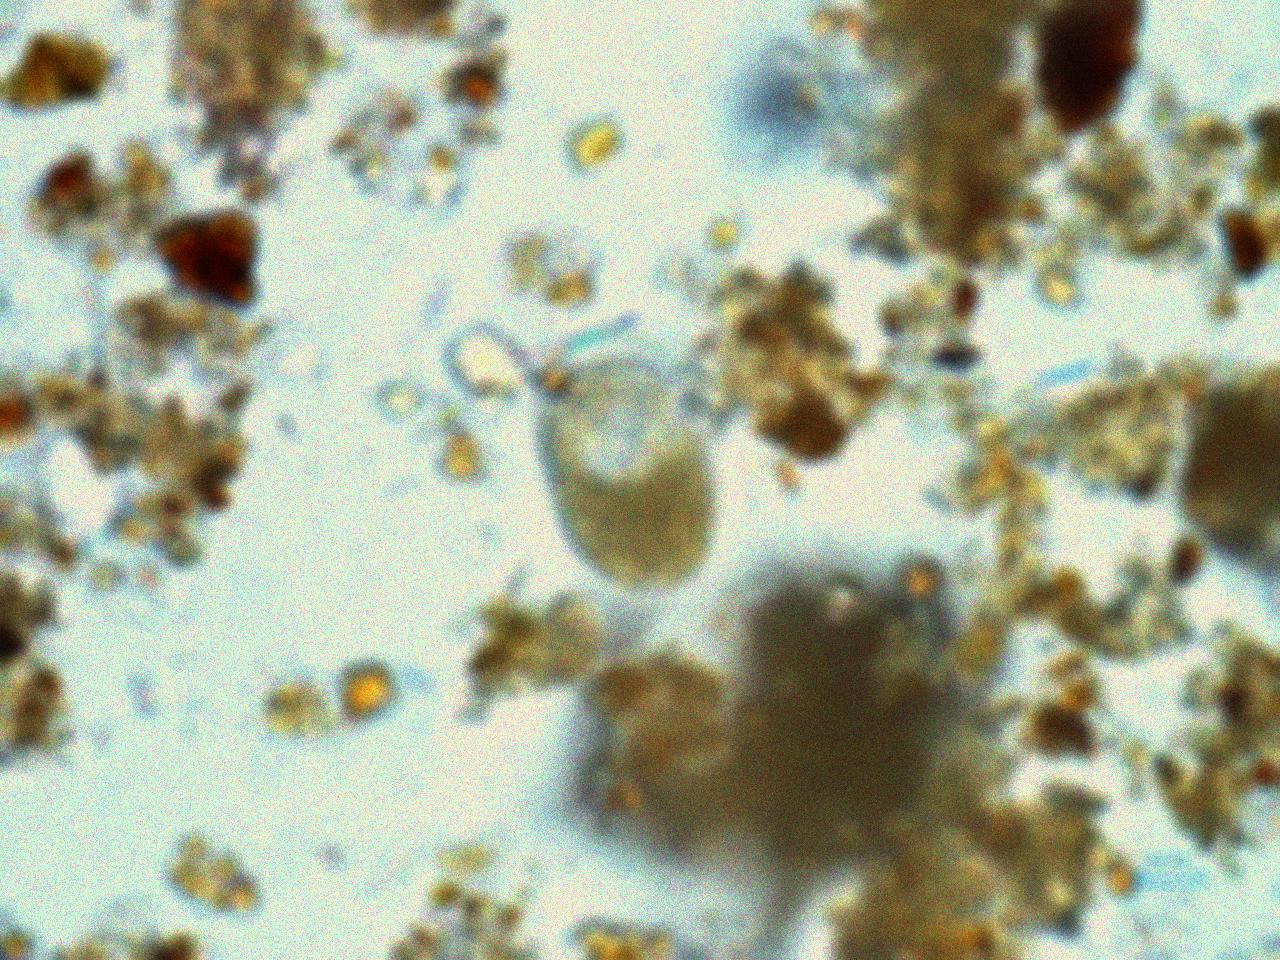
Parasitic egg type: Hookworm egg